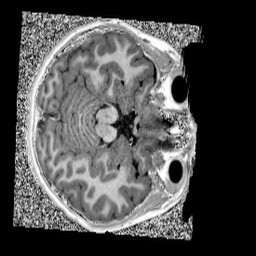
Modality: UNIT1
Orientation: axial
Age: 10
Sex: female
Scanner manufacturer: siemens
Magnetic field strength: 3 T
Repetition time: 4 s
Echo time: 0.00299 s